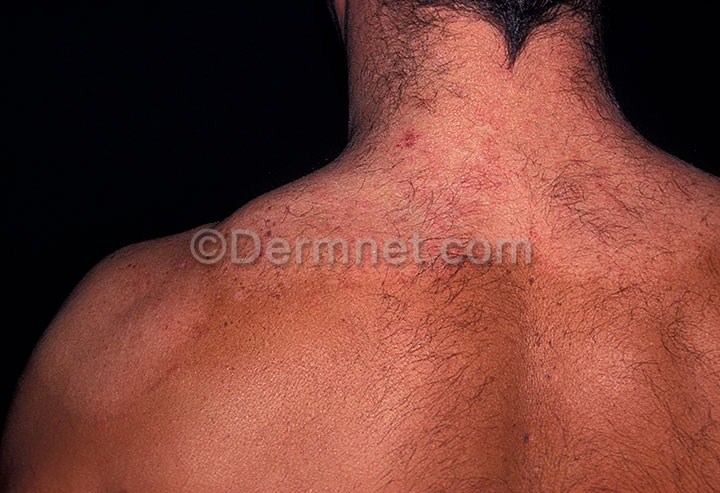
Disease: Tinea Ringworm Candidiasis and other Fungal Infections